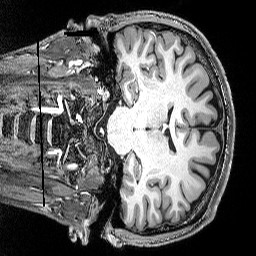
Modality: T1w
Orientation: coronal
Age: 30
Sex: male